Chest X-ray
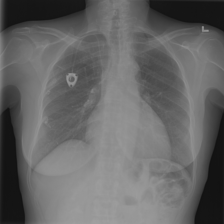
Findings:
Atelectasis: negative
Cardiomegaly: negative
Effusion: negative
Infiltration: negative
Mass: negative
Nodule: negative
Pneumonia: negative
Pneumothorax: negative
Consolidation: negative
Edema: negative
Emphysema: negative
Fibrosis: negative
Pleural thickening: negative
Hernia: negative